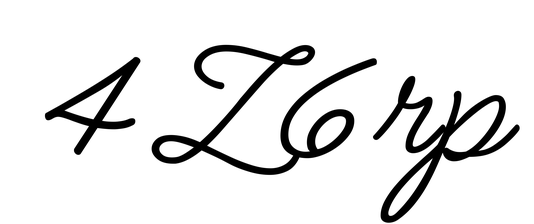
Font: MeowScript-Regular